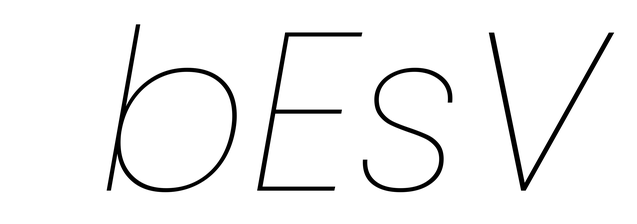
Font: Poppins-ThinItalic